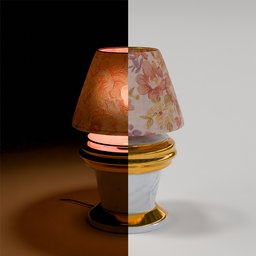
Label: lighting